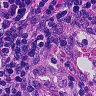
Metastatic tissue present: no